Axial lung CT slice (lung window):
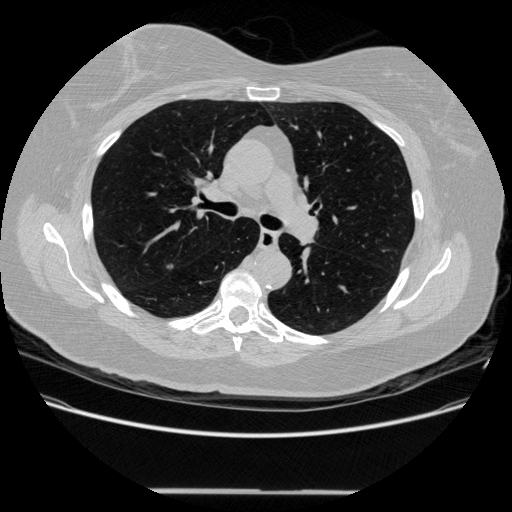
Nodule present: yes
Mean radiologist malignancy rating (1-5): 4.667